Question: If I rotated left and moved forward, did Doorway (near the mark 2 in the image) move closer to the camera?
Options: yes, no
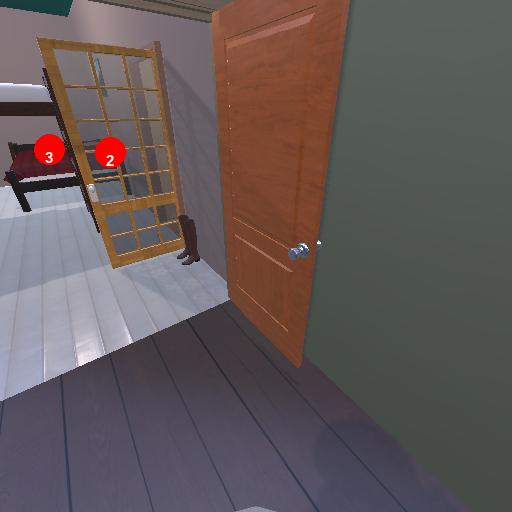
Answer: yes